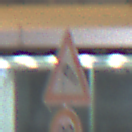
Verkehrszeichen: SeitenwindVonLinks
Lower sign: Geschwindigkeit90
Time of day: NotSpecified
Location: Indoor (Urban)
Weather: NotSpecified
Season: NotSpecified
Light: Artificial